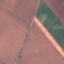
Label: AnnualCrop